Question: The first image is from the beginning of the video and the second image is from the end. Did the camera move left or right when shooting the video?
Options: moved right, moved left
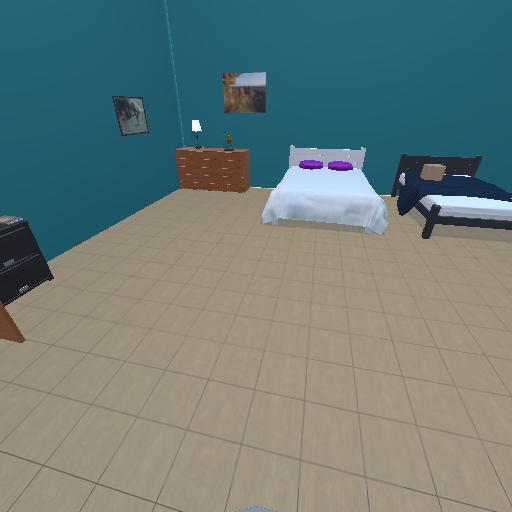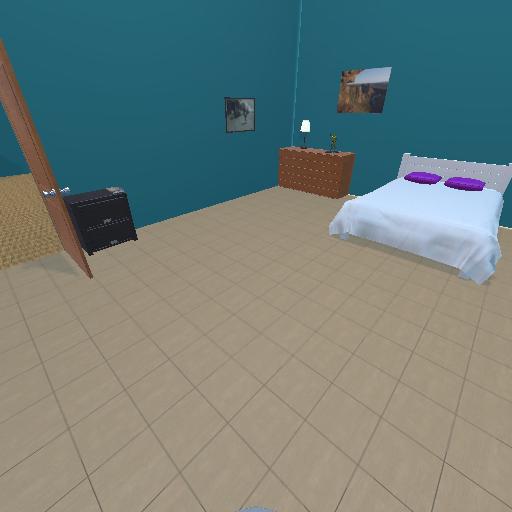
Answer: moved right